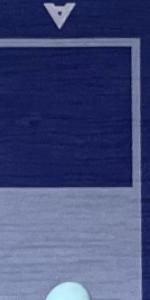
Label: Empty